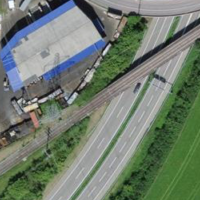
EUNIS habitat code: 57
Species observed at this site:
Pholidoptera griseoaptera